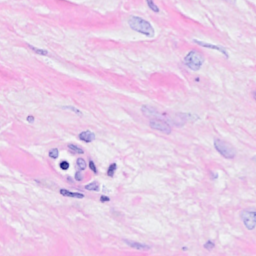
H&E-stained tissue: Breast